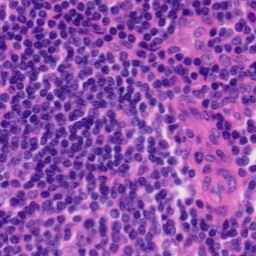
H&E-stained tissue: Tonsil